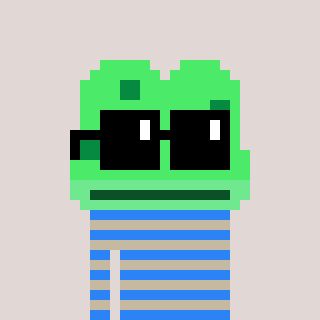
a pixel art character with square black sunglasses, a frog-shaped head and a bege-colored body on a warm background